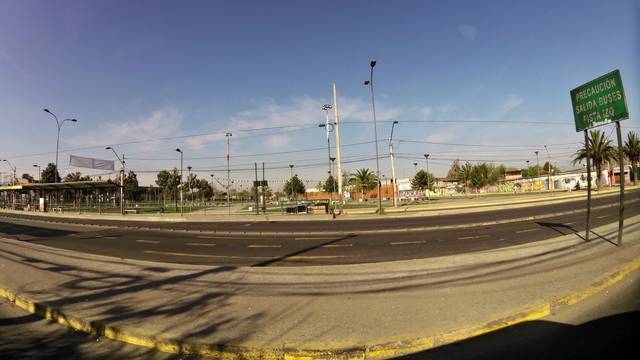
Region: Chile
Coordinates: -33.397, -70.67